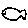
Label: fish